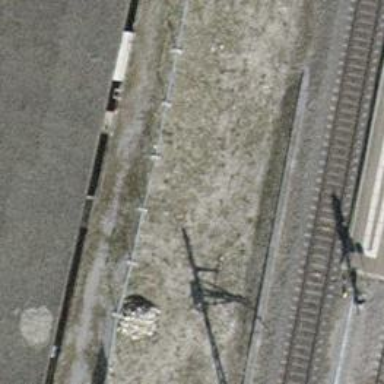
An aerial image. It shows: Abandoned railway siding with one track.